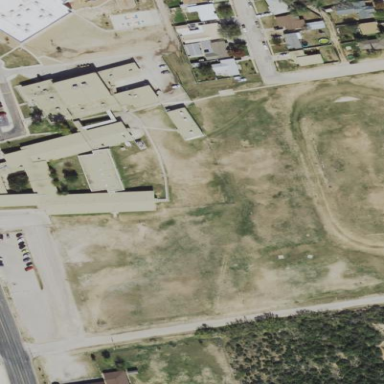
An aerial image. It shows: School.